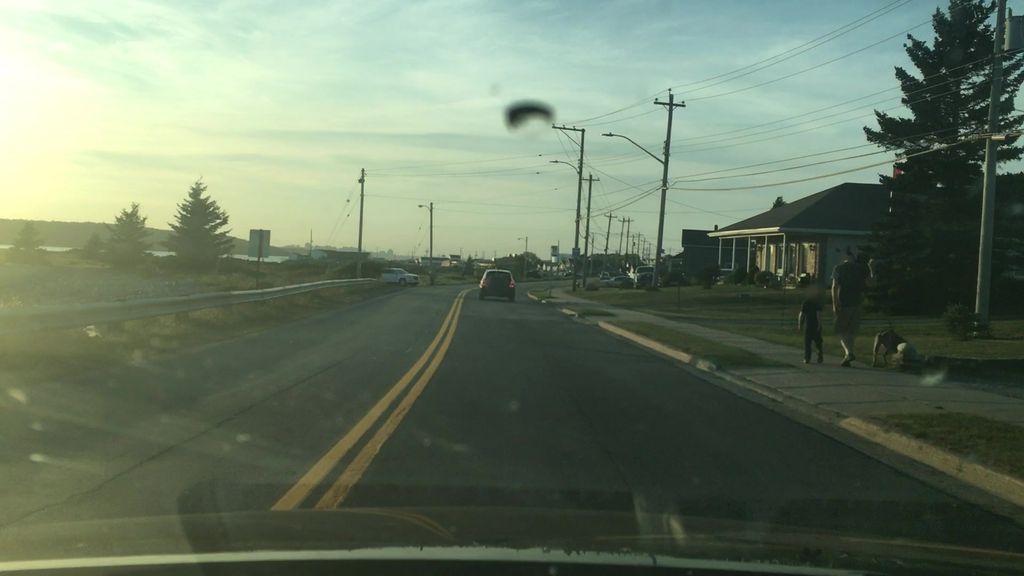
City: halifax